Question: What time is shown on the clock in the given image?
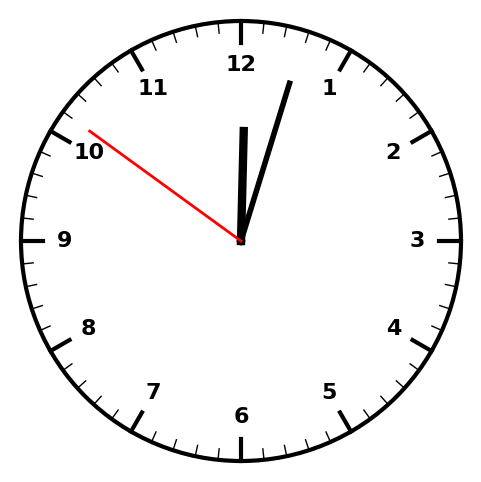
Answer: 12:02:51